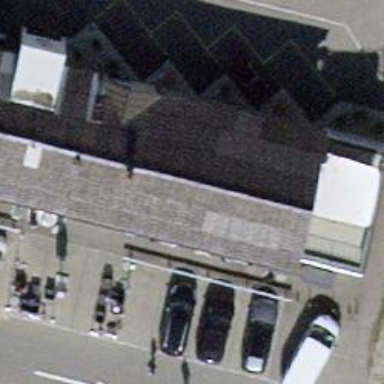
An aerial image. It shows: Restaurant.